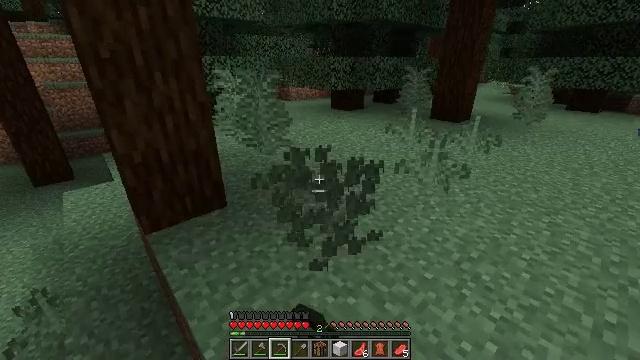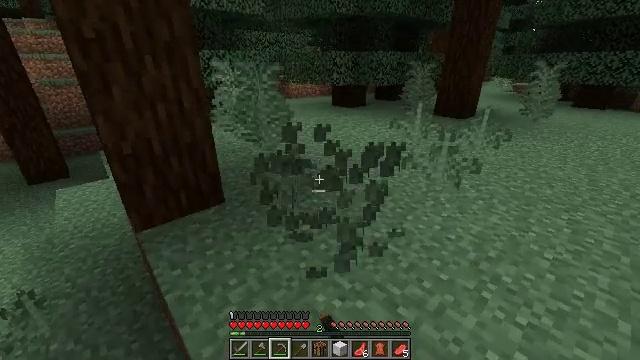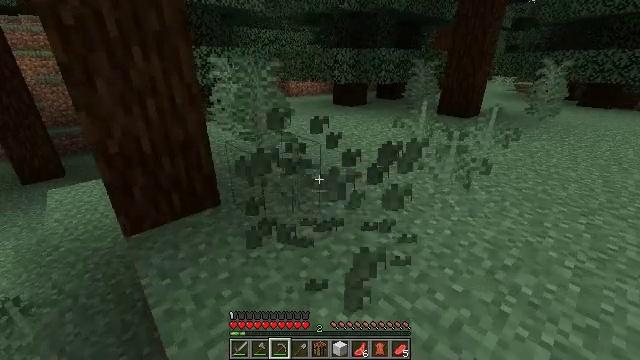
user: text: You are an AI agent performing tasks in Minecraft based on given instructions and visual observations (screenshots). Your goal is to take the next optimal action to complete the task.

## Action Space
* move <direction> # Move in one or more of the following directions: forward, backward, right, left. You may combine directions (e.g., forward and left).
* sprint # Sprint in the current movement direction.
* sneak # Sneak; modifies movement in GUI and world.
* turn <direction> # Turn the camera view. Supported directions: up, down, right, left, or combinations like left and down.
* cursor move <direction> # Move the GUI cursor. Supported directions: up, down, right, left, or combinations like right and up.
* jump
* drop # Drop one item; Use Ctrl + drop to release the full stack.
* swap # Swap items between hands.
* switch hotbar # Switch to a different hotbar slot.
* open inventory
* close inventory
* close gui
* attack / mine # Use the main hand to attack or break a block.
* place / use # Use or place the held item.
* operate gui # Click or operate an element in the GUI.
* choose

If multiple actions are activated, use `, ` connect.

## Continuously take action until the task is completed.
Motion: motion action
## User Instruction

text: Mine fern in the forest.
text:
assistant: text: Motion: move forward, attack / mine
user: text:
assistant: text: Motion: move forward
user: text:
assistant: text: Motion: jump